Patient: sex M, age 69
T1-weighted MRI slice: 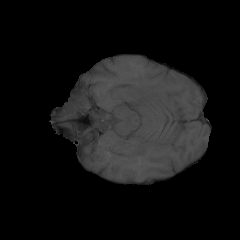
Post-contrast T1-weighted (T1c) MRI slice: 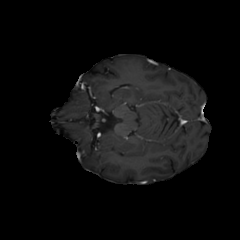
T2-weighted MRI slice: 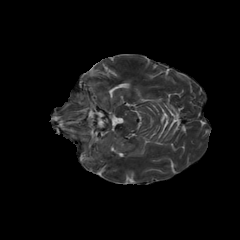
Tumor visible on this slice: no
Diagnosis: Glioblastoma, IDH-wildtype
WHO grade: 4